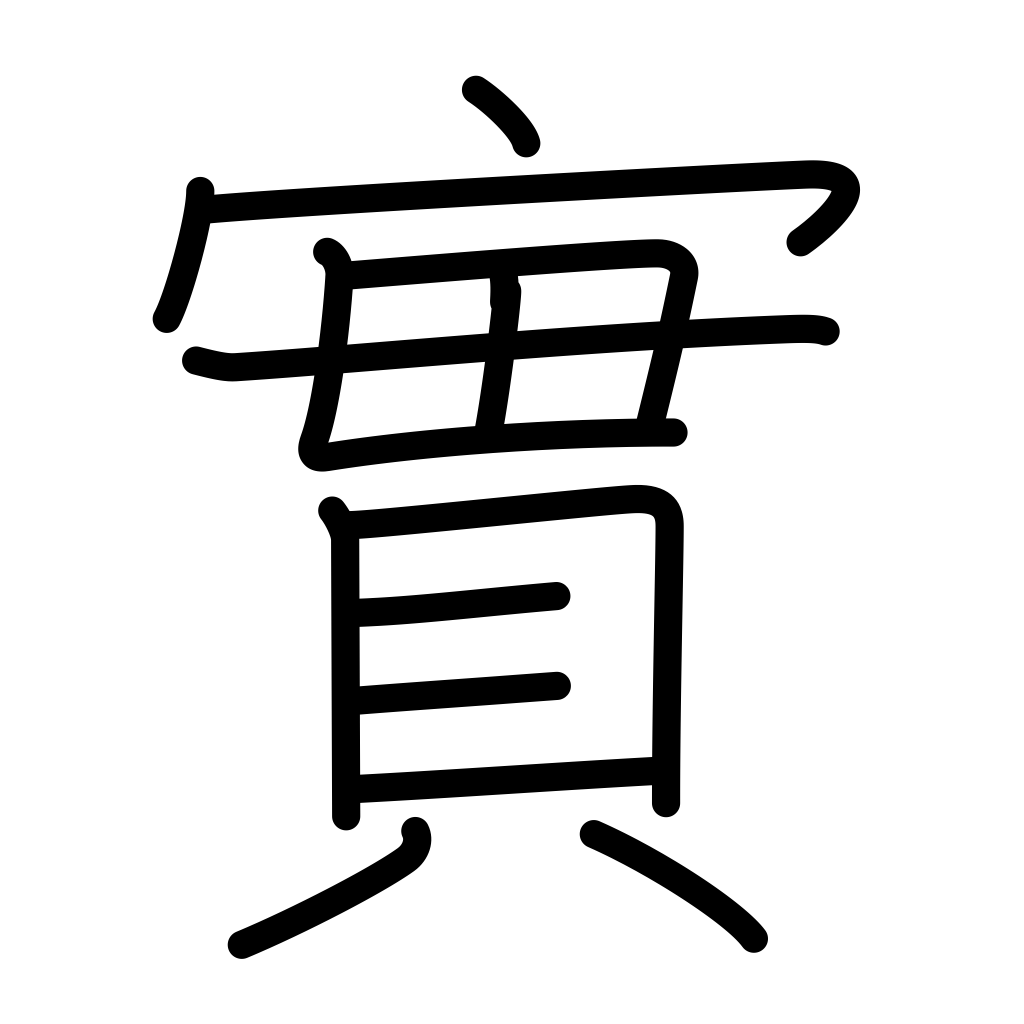
Meaning: truth, reality